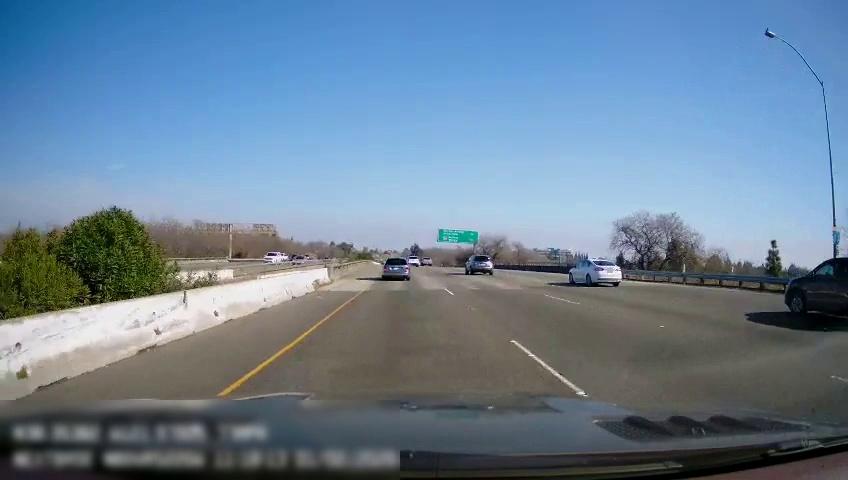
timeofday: Day
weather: Sunny
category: Drivable Space
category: Drivable Space
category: Vehicles | Car
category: Vehicles | Truck
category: Vehicles | Car
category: Vehicles | SUV
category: Vehicles | SUV
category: Vehicles | Car
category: Vehicles | SUV
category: Lanes | Current Lane
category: Lanes | Current Lane
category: Lanes | Alternate Lane
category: Lanes | Alternate Lane
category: Traffic | Signs